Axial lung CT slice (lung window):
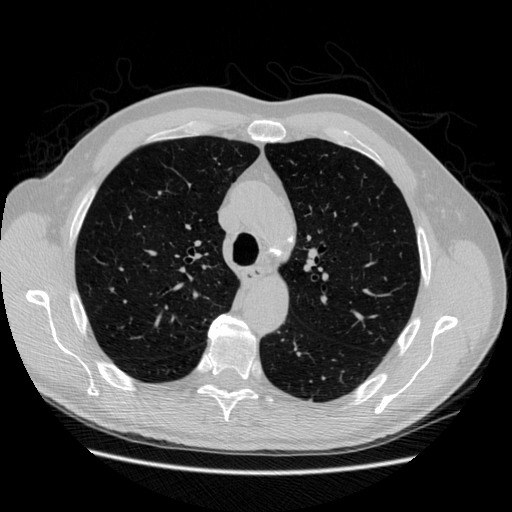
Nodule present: no